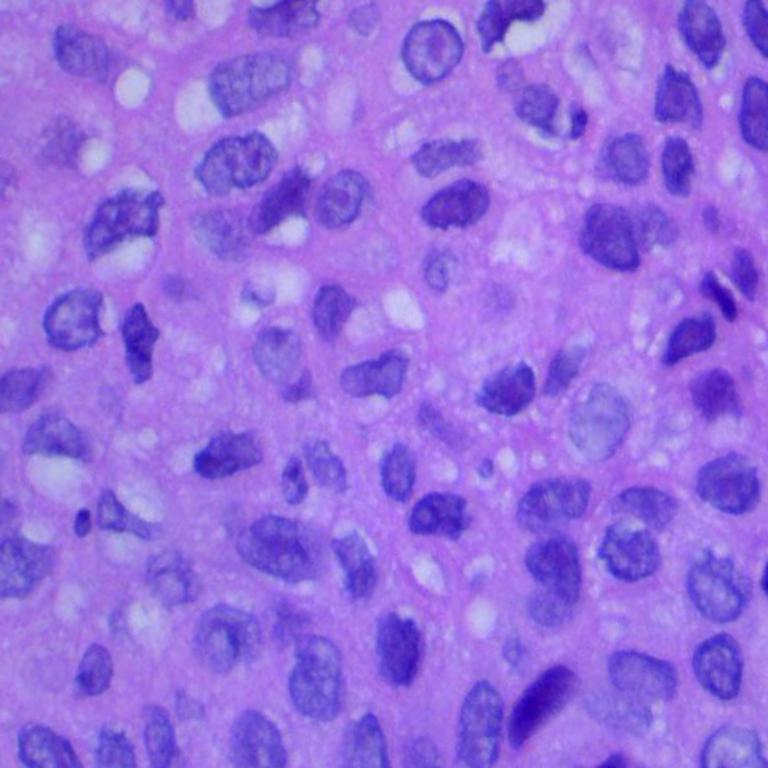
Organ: lung
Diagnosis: squamous carcinomas